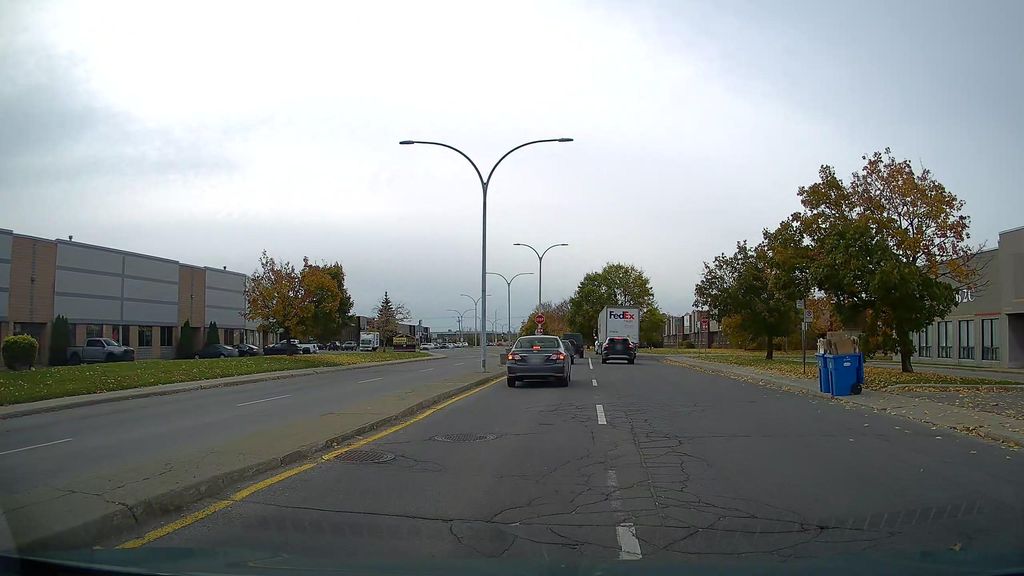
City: montreal